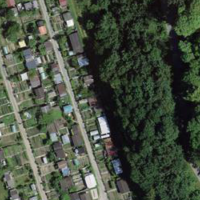
EUNIS habitat code: 53
Species observed at this site:
Allium ursinum